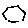
Label: hexagon